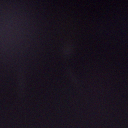
Screen state: off